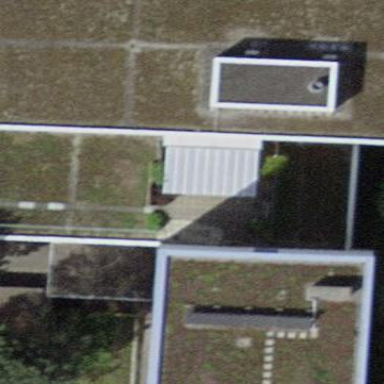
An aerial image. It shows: Office building.